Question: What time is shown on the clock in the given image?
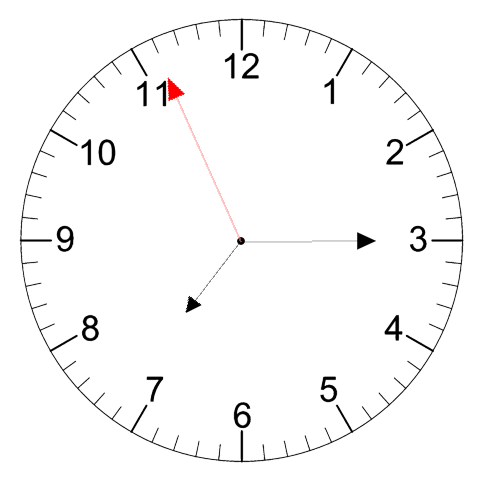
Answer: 07:14:56